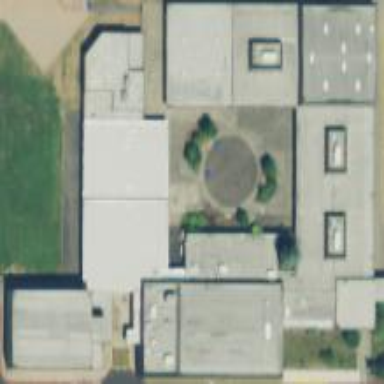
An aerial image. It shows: School building.